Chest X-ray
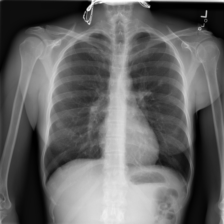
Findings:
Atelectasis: negative
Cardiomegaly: negative
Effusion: negative
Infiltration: negative
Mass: negative
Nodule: positive
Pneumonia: negative
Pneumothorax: negative
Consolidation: negative
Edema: negative
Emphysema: negative
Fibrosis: negative
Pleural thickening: negative
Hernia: negative